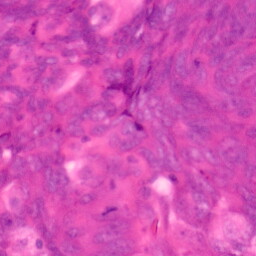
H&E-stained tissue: Colon